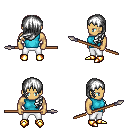
a pixel art fantasy rpg character, male body template, human, tanned skin, teal sleeveless shirt, white pants, white left-swept hairstyle, gold boots, spear, four views (front, back, left, right), 2x2 character sprite sheet, small pixel art, hard edges, no anti-aliasing